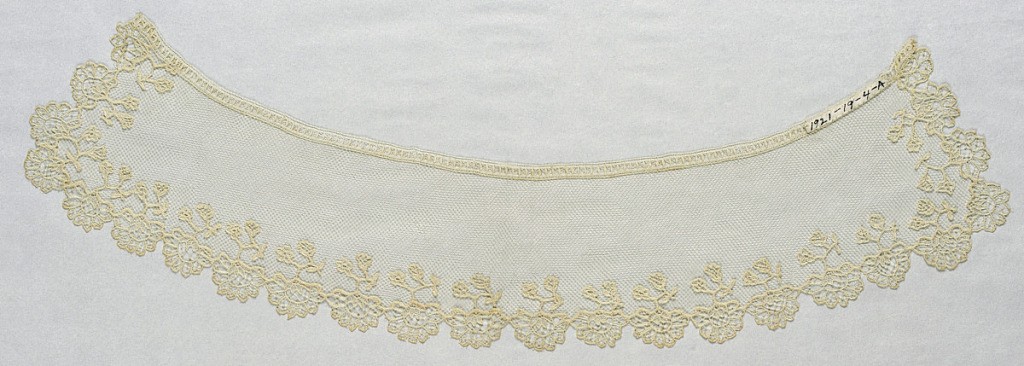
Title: Collar and cuffs
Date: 19th century
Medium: linen Technique: appliqué on net
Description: Sprays of needle lace applied to machine-made net and cut to form a collar and two cuffs.